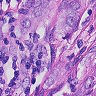
Metastatic tissue present: yes